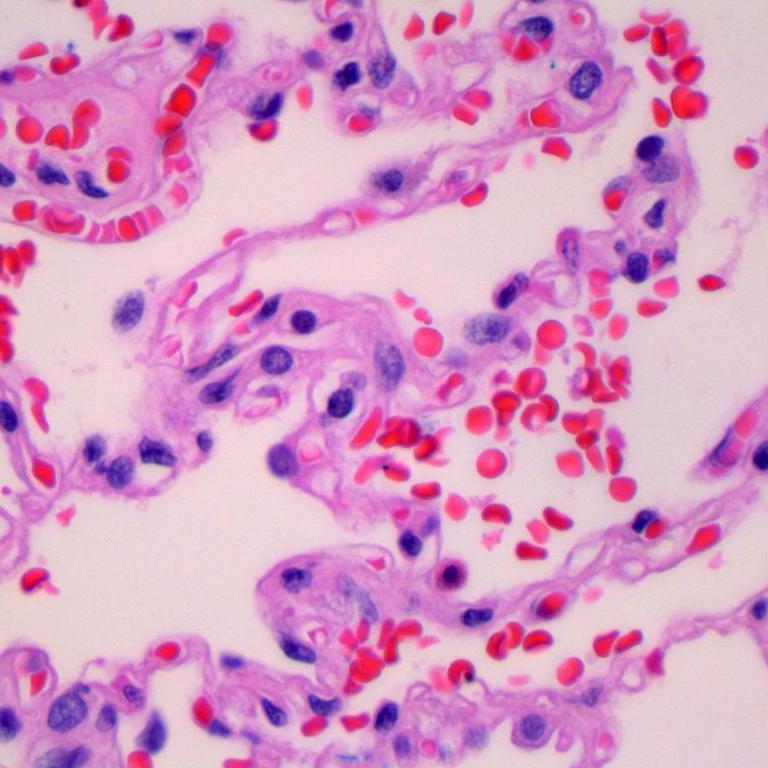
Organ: lung
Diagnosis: benign